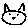
Label: cat